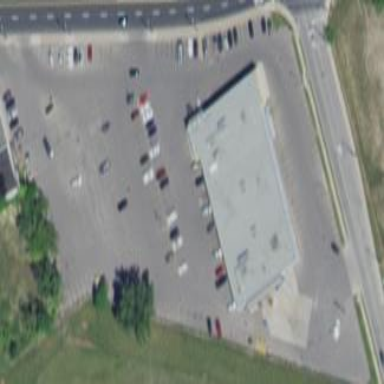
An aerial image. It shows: Retail area.